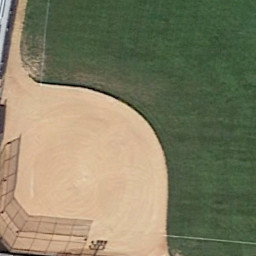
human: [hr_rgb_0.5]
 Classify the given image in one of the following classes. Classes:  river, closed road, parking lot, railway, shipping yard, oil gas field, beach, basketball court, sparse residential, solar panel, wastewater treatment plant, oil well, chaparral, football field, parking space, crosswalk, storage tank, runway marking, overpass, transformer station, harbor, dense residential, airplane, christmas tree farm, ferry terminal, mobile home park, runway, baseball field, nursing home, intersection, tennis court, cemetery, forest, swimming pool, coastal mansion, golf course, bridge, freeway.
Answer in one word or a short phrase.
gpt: baseball field